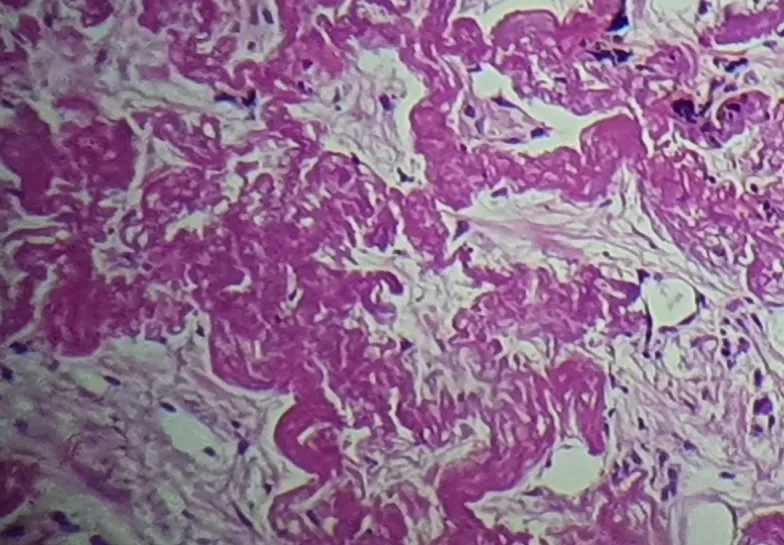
Lung parenchyma tattooed with anthracosic deposits, largely remodeled by fibrous tissue, intermingled with numerous wavy and refractive dyselastotic structures.
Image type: pathology (h&e)